Question: I have a feeling that this is a pretty silly and basic question, but I've been struggling with this for a tad too long today. I am attempting to make a shell extension for Windows following <URL>. The issue is that they all start off saying "Run the AppWizard and make a new ATL COM program." However, these are the only project wizards I have in my Visual C++ 2010 Express.

Where can I find this magic project template? Even <URL> seems to think I should already have it.
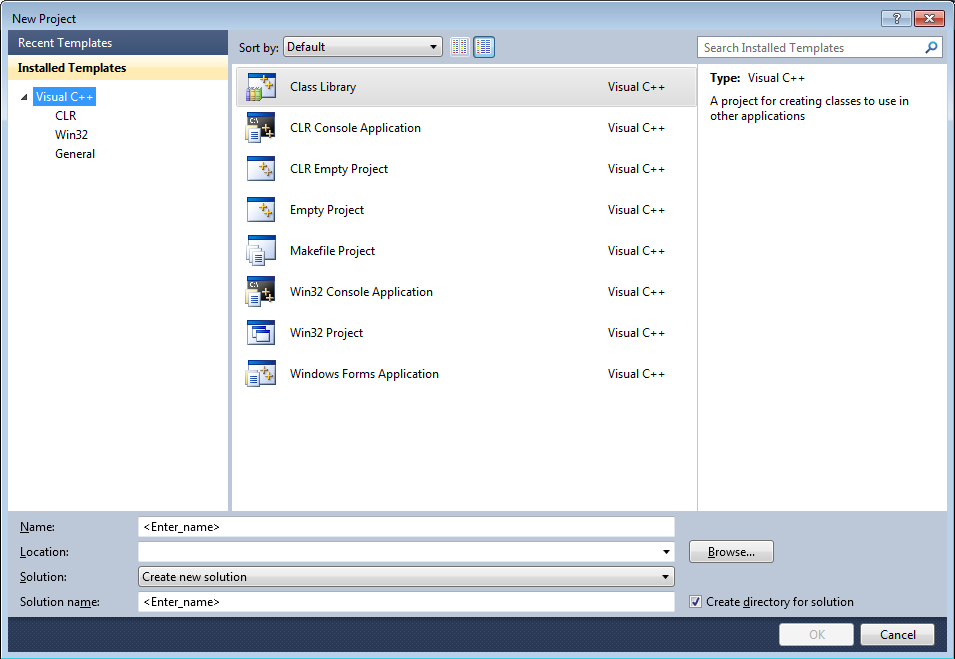
Answer: AFAIK frameworks MFC, ATL possibly others are not part of the Express edition, to have them you need one of the non-free versions. <URL>